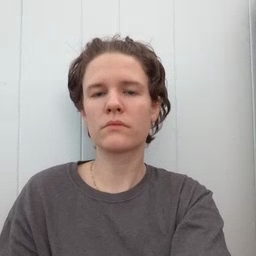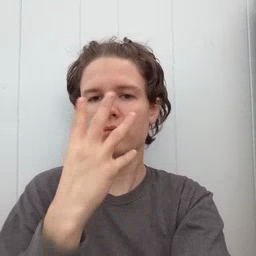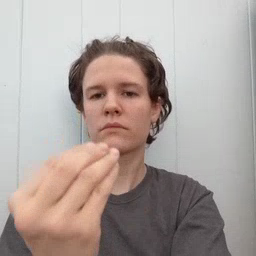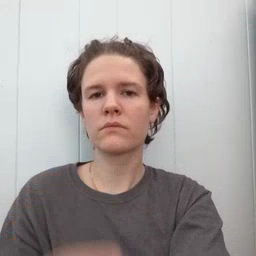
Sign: wolf